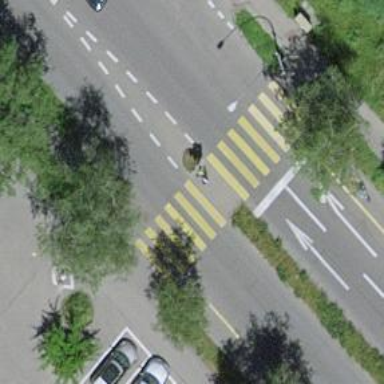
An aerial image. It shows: Crossing with traffic signals.